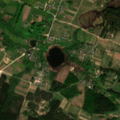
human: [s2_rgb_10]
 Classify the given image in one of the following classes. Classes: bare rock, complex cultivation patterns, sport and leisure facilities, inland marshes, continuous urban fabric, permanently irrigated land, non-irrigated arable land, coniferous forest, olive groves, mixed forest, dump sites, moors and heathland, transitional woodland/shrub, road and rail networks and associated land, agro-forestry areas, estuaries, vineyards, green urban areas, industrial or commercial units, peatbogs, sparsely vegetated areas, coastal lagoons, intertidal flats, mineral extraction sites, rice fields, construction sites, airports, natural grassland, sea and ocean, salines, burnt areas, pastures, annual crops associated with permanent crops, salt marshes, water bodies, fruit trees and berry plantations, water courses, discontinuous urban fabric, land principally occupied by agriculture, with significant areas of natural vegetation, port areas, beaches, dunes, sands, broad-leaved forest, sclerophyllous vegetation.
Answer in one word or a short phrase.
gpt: non-irrigated arable land, complex cultivation patterns, broad-leaved forest, coniferous forest, mixed forest, transitional woodland/shrub